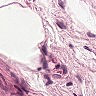
Metastatic tissue present: no